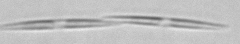
Label: Pseudo-nitzschia